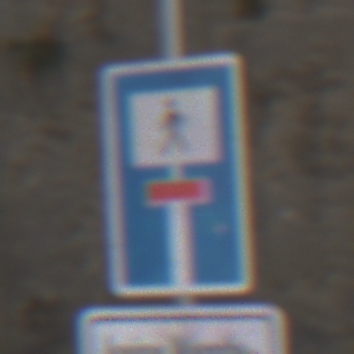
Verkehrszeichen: SackgasseFussgaengerDurchlaessig
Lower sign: HinweisGeaenderteVorfahrtVerkehrsfuehrungVerkehrsregelung3
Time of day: MorningAfternoon
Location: Outdoor (Suburban)
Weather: PartlyCloudy
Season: NotSpecified
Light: Natural